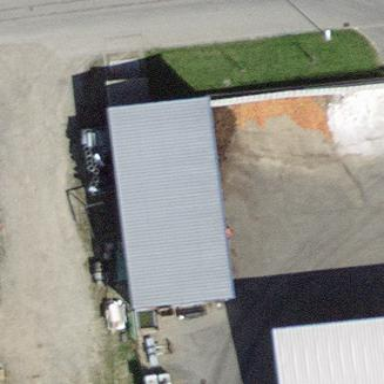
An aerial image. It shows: View of roof of building.